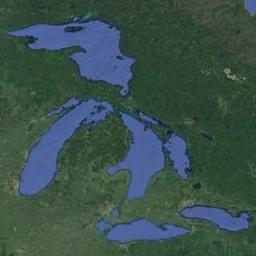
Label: lake